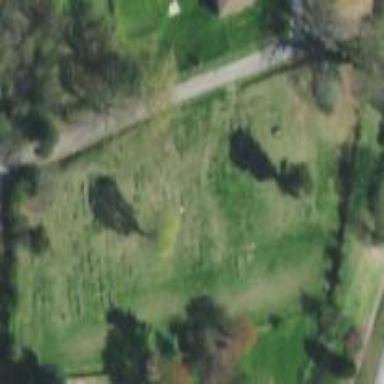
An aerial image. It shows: Cemetery.